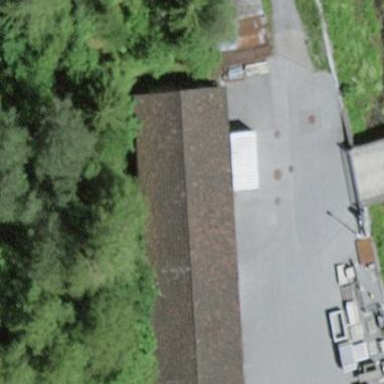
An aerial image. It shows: Industrial building.